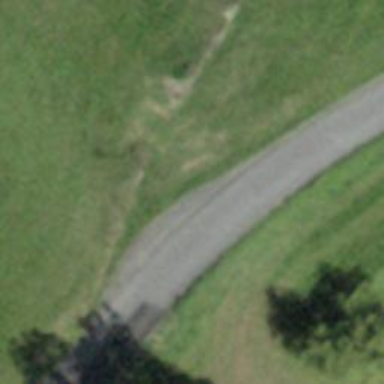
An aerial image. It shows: Passing place on the road.